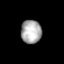
Tissue: lung
Cell type: Myeloid cells
Senescence score: 0.5757
Nuclear area (px): 478
Mean DAPI intensity: 169.529